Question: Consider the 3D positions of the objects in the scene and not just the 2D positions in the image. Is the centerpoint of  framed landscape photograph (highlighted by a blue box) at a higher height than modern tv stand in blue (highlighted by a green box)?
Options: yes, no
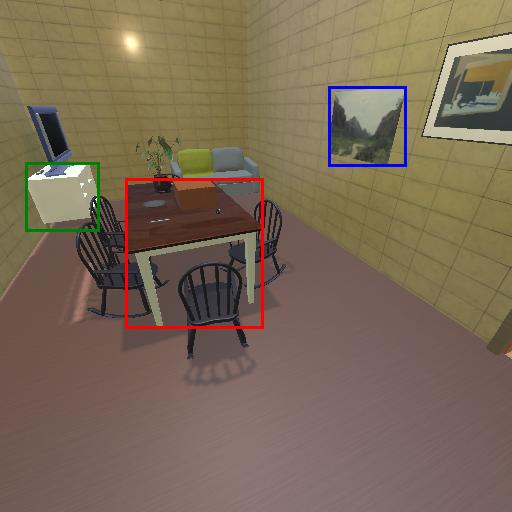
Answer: yes